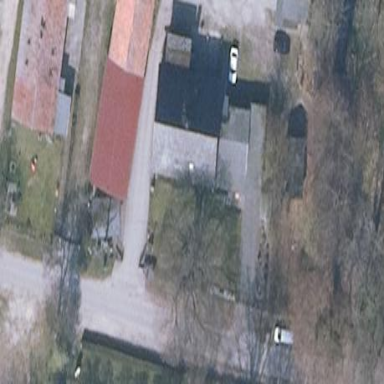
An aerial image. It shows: Gabled roofed house.